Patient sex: M
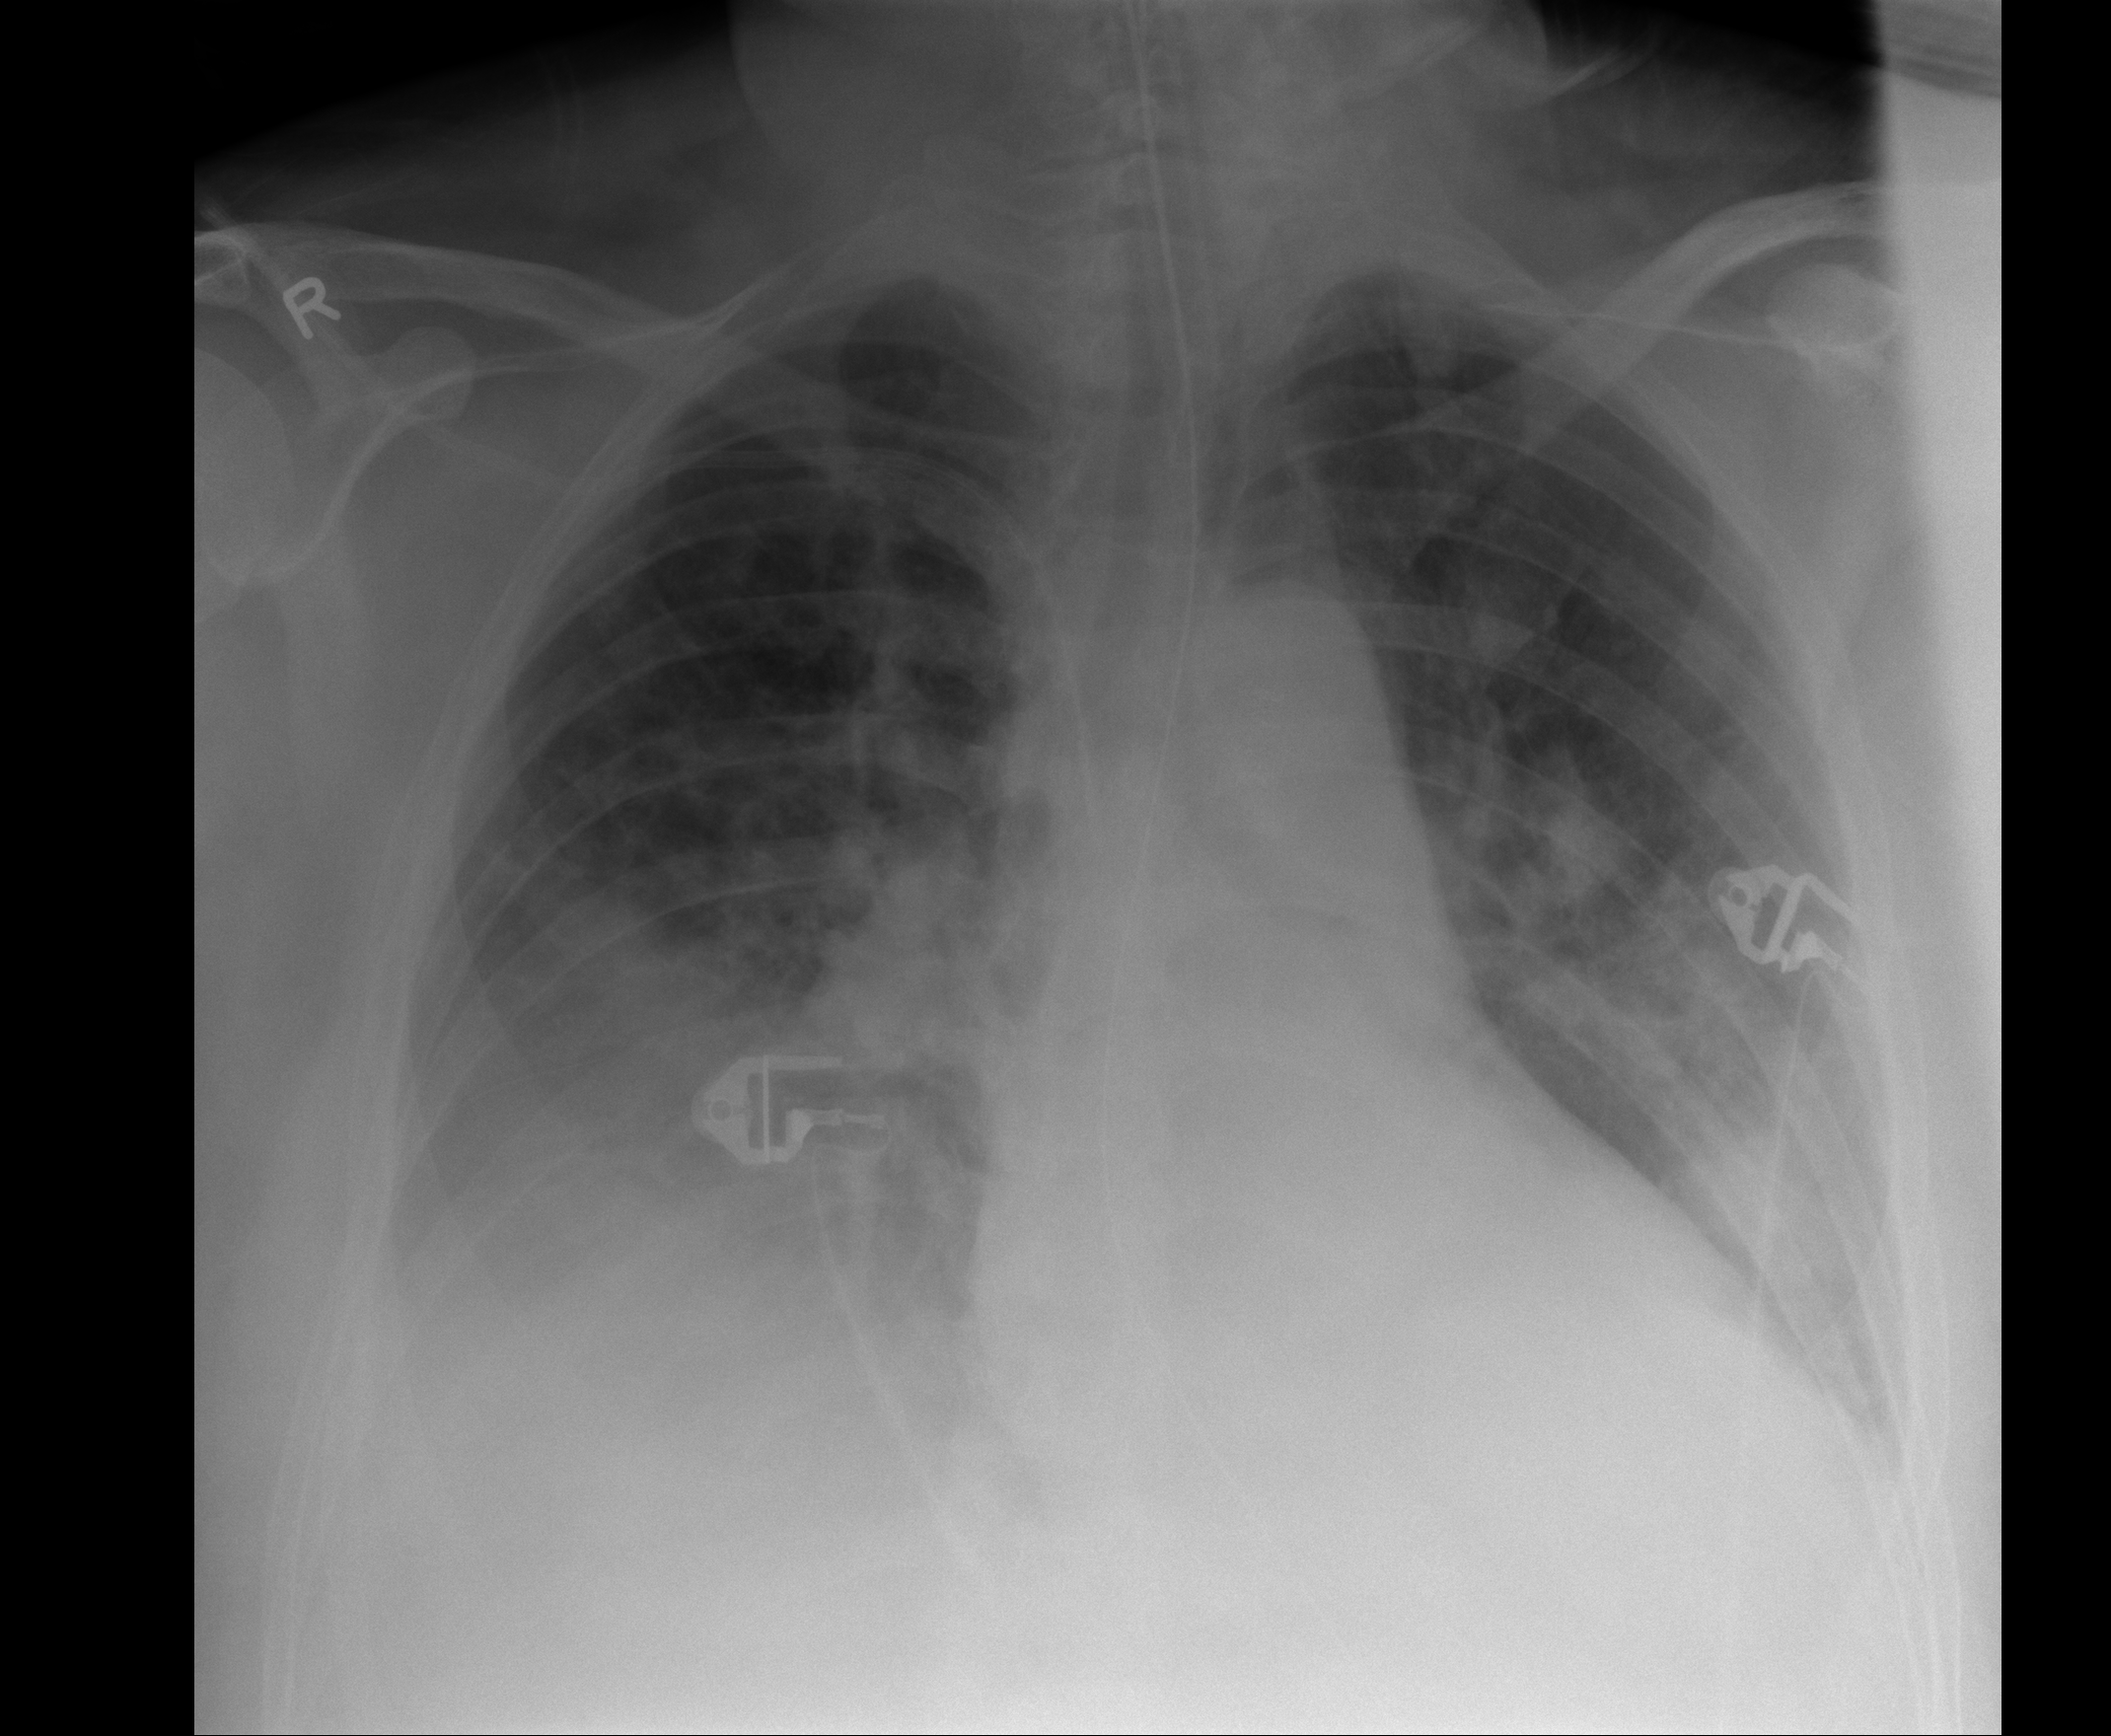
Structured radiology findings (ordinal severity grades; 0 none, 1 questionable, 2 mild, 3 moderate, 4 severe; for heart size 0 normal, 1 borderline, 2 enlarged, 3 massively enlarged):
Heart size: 2
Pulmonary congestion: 3
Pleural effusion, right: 3
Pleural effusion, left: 2
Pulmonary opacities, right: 2
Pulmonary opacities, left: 2
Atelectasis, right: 3
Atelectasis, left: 2